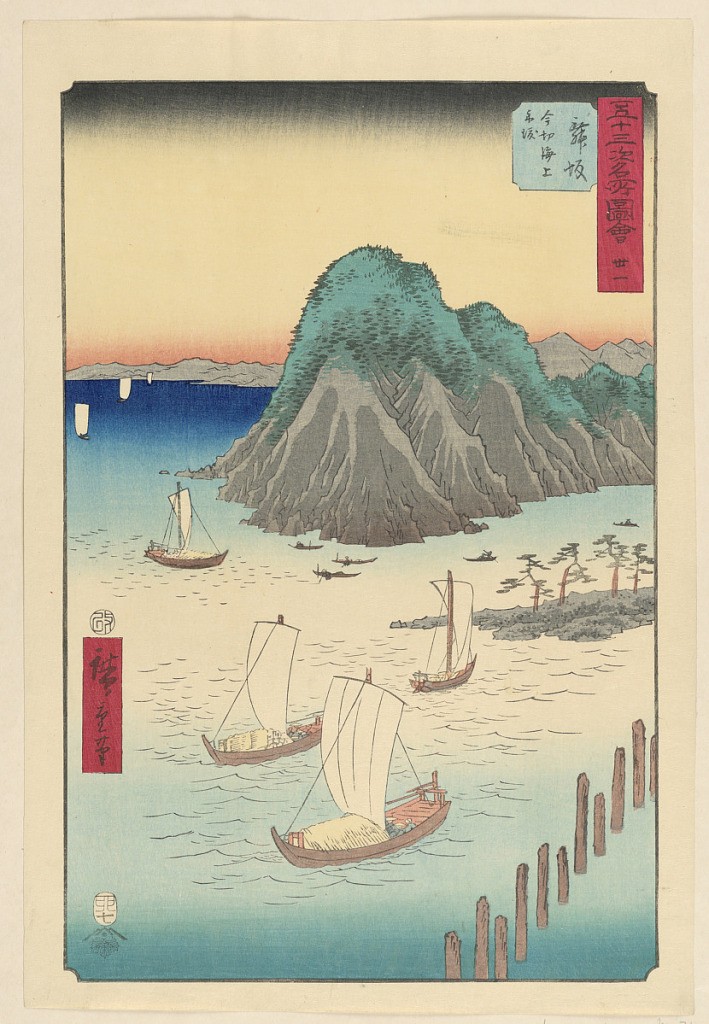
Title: Maisaka from the series 53 Stations of Tokaido
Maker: Ando Hiroshige, Japanese, 1797–1858
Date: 1855
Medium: Woodblock print in colored ink on paper
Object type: Print
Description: This scene, in a bird's eye view, depicts the ocean landscape filled with ships. Seven large ships with white sails and crisp black waves represent the windy day. Three small boats are seen at the base of the tall mountain jutting the in middle of the print.